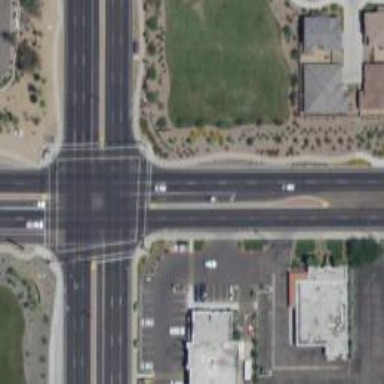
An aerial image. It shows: Crossing that is both unmarked and marked on the road.